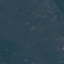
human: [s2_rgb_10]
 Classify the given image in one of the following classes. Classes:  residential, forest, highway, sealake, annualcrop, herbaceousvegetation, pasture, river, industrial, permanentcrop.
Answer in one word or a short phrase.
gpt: Forest